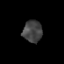
Tissue: prostate
Cell type: T cells
Senescence score: 0.3142
Nuclear area (px): 413
Mean DAPI intensity: 67.179